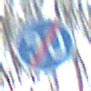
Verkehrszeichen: EndeMindestgeschwindigkeit
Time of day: SunriseSunset
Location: Outdoor (Nature)
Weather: Clear
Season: Winter
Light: Natural